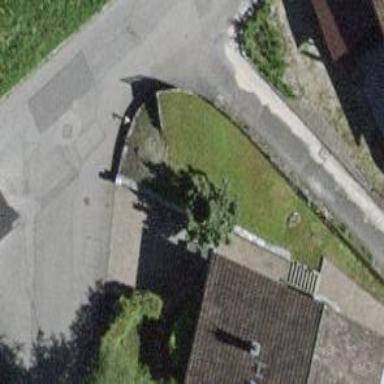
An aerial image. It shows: Garage building.